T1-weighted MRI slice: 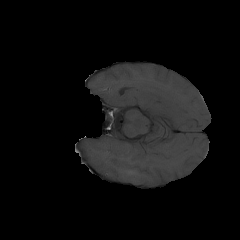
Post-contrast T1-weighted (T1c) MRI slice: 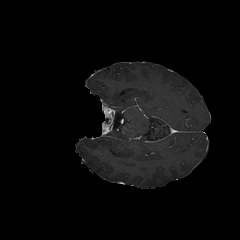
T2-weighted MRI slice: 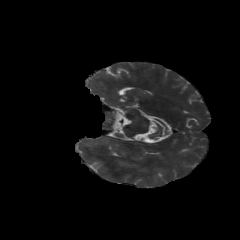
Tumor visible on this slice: no